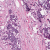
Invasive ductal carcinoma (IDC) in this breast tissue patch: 1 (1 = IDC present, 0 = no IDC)